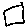
Label: square